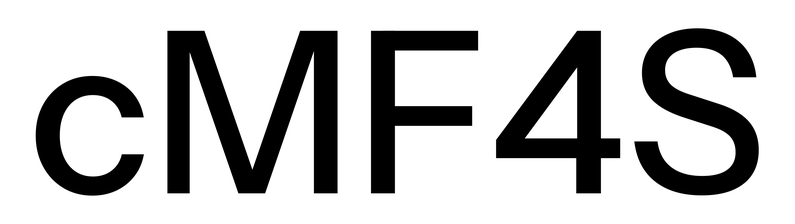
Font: InstrumentSans_Medium